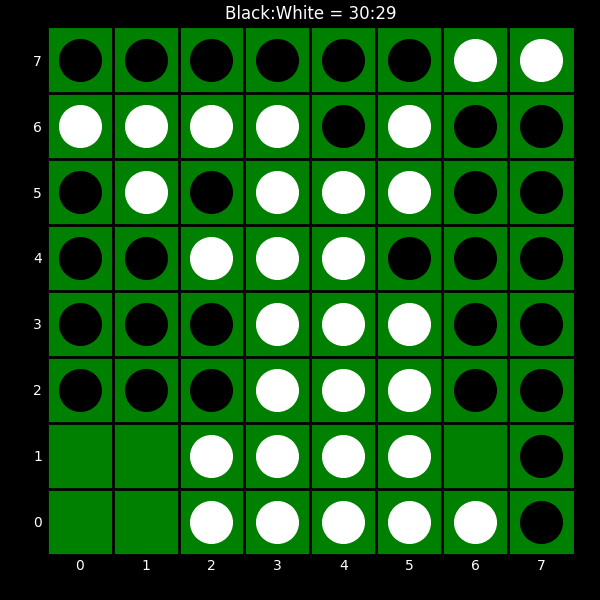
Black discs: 30
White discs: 29